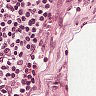
Metastatic tissue present: no